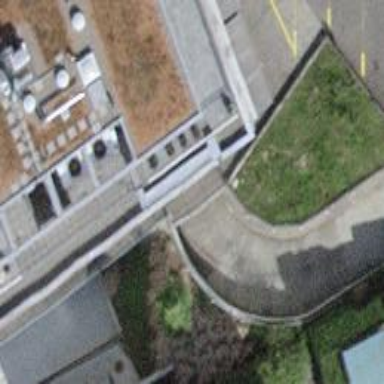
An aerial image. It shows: Parking entrance.